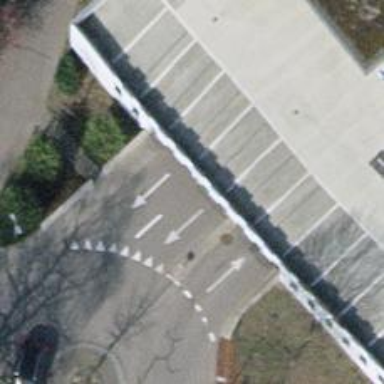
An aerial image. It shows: Parking entrance.